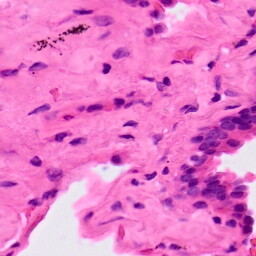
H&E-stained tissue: Lung